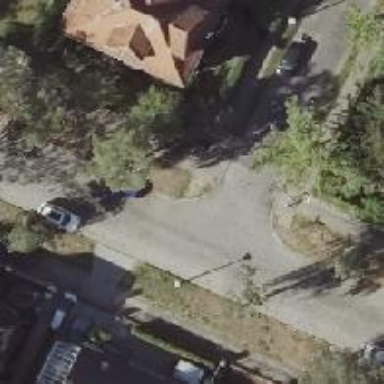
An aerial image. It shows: Residential road with sidewalks on both sides.